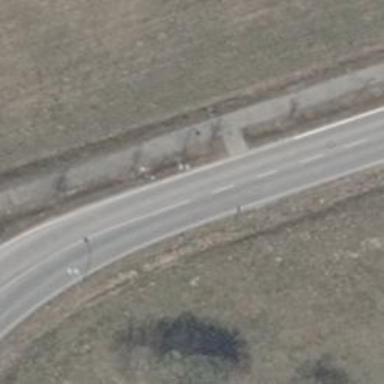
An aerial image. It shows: Asphalt road with lane markings that is classified as unclassified.